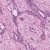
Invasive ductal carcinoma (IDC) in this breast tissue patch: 1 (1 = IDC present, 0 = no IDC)